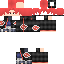
A male human skin with dark skin, wearing brown long hair dressed in a red hoodie and red pants, featuring a closed mouth.